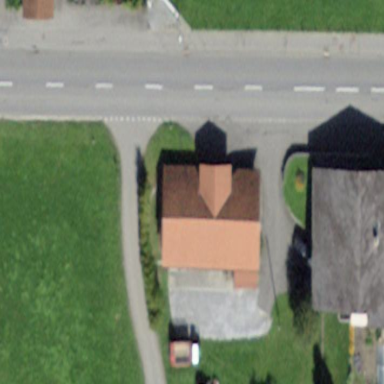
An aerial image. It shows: Rural barn.